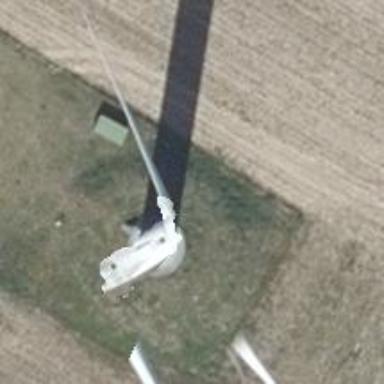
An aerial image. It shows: Wind generator powered by horizontal axis wind turbine.